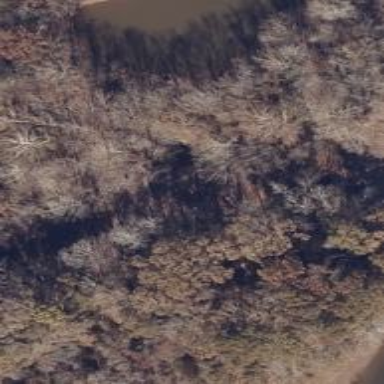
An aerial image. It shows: Beautiful woodland area.